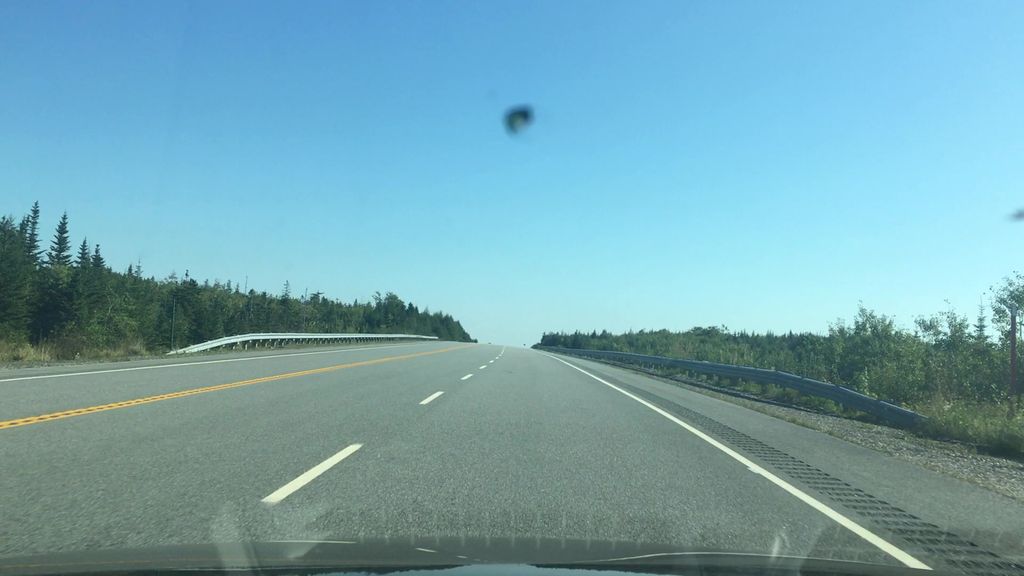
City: halifax